Question: There ids lots of program and algorithm for converting from bitmap into vector, but I want a simple algorithm to convert a that determind with it's into a or mapping it on a , in C#.
I'm sure there is lot's of such algorithms, but I couldn't find any; and I will be appreciate for your help.
The above image is a sample of what I want. Input is the Red Polygon and the grid, and the output will be the violet cells.
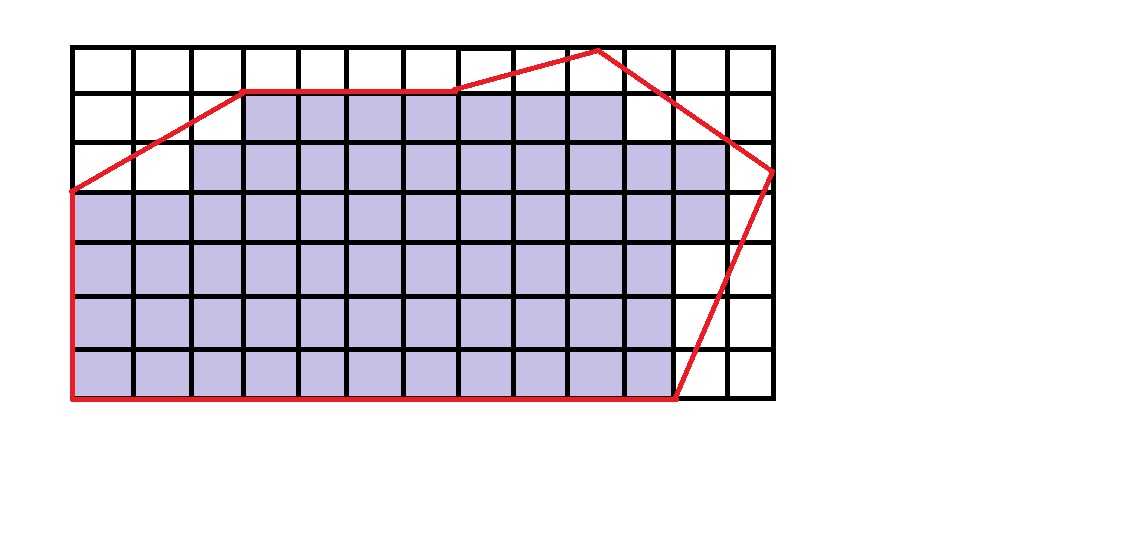
Answer: I think it's pretty easy to compute the lines which are tangent to horizontal or vertical axis. so your problem is actually dealing with diagonal lines. you can apply bresenham line algorithm (<URL> only on diagonal lines and do the "inverse"